Question: Is there a way to enter debug mode when a certain condition is met?
For example let's say I would want to enter debug mode on the line on which 'i == 1' becomes true:
'''
using System;
namespace ConditionalDebug
{
public class Program
{
public static void Main(string[] args)
{
var r = new Random();
var i = r.Next(2);
i += r.Next(2);
i += r.Next(2);
i += r.Next(2);
i += r.Next(2);
i = 1;
Console.WriteLine(i);
}
}
}
'''
I know it is possible to set conditional breakpoints like:

But of course I couldn't use that since I would have to add a conditional breakpoint for each line in the code where the condition value might get changed and that would get very messy in a real application.
So, is there a way to globally set the condition 'i == 1' so that the debugger will break on the line on which the condition is met?
Thanks for your help!
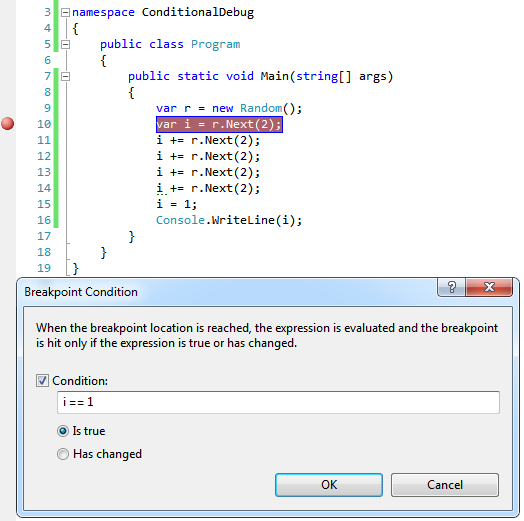
Answer: The short answer is 'No'
The long answer is 'Not really, but kinda'. There are things you can do to get close to the behaviour you want.
- - - - -